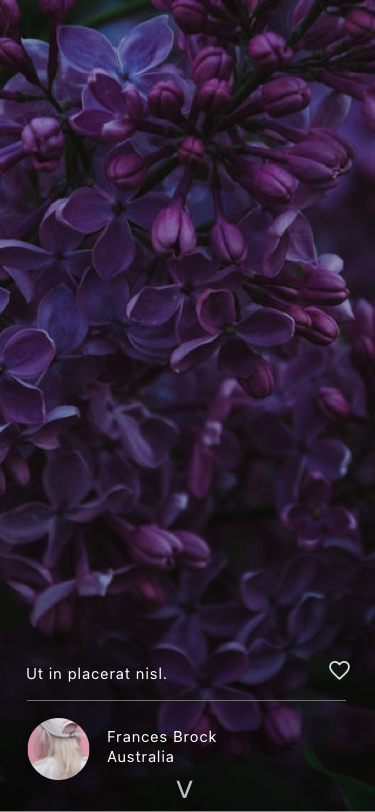
Text in this UI design:
…
<
<
Australia

Frances Brock
Ut in placerat nisl.